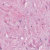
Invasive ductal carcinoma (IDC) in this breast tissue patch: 1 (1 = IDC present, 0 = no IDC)